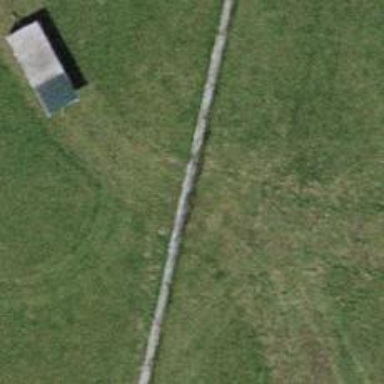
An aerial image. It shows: Gate.